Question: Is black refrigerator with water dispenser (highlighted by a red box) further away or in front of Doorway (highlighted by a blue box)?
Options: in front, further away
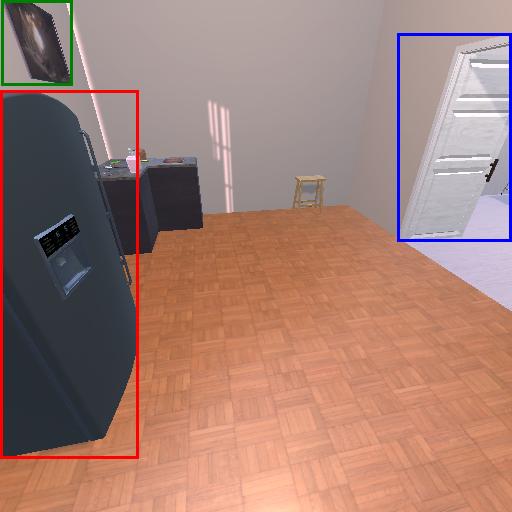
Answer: in front